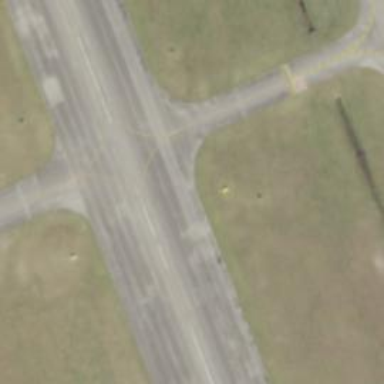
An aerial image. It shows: View of taxiway at the airport.